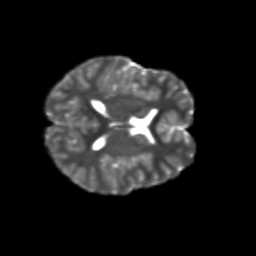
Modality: T2w
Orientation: axial
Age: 10
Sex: female
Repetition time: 9.512 s
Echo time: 0.089 s